Question: I have the following table:

I am trying to create an SQL query that returns a table that returns three fields:
Year (ActionDate), Count of Built (actiontype = 12), Count of Lost (actiontype = a few different ones)
Bascially, ActionType is a lookup code. So, I'd get back something like:
'''
YEAR CountofBuilt CountofLost
1905 30 18
1929 12 99
1940 60 1
etc....
'''
I figured this would take two SELECT statements put together with a UNION.
I tried the following below but it only spits back two columns (year and countbuilt). My countLost field doesn't appear
My sql currently (MS Access):
'''
SELECT tblHist.ActionDate, Count(tblHist.ActionDate) as countBuilt
FROM ...
WHERE ((tblHist.ActionType)=12)
GROUP BY tblHist.ActionDate
UNION
SELECT tblHist.ActionDate, Count(tblHist.ActionDate) as countLost
FROM ...
WHERE (((tblHist.ActionType)<>2) AND
((tblHist.ActionType)<>3))
GROUP BY tblHist.ActionDate;
'''
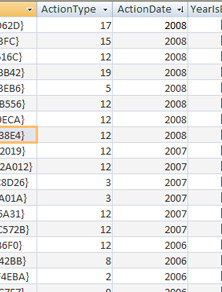
Answer: Use:
'''
SELECT h.actiondate,
SUM(IIF(h.actiontype = 12, 1, 0)) AS numBuilt,
SUM(IIF(h.actiontype NOT IN (2,3), 1, 0)) AS numLost
FROM tblHist h
GROUP BY h.actiondate
'''